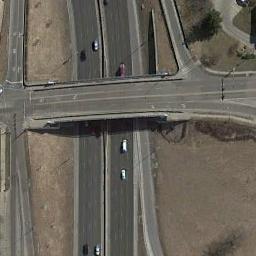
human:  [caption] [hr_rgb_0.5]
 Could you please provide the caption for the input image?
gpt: Here are two parallel overpasses, And there are many cars on the overpasses .

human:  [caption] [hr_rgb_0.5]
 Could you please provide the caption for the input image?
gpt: The overpass is next to the bare land with some cars .

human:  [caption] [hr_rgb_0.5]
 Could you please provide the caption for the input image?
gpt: The cross-line overpass is over the roads on the clearing .

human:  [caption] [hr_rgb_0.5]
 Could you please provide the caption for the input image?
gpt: There are several cars on the road under the overpass .

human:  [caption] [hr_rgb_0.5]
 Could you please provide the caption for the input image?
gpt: There are brown bare land beside the overpass .